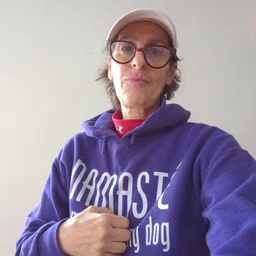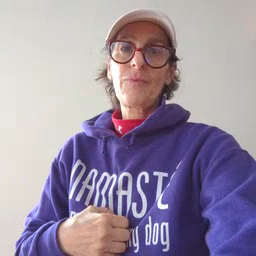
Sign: hungry